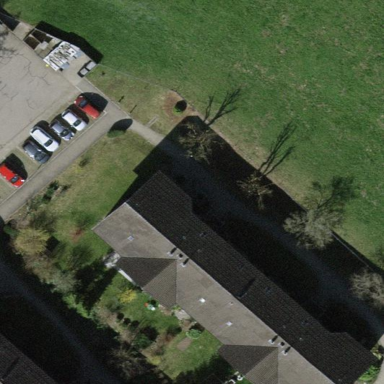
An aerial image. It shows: Building with gabled roof.